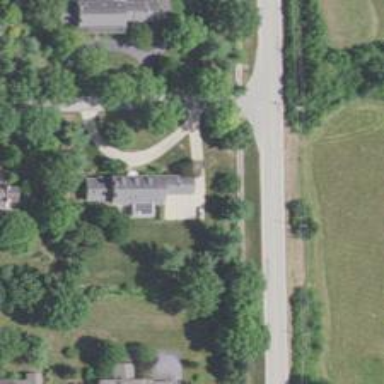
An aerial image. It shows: Driveway.